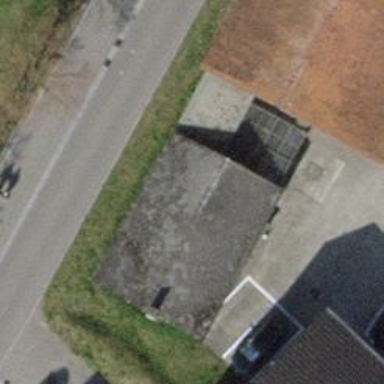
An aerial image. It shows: Animal shelter.